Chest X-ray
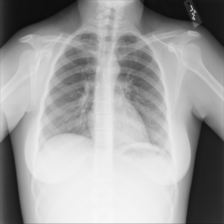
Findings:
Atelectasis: negative
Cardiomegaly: negative
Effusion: negative
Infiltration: negative
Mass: negative
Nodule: negative
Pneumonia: negative
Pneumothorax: negative
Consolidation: negative
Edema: negative
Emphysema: negative
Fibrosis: negative
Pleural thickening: negative
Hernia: negative